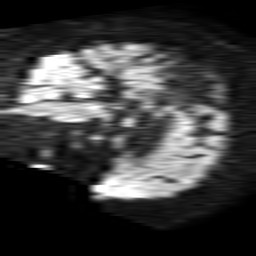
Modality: TRACE
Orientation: sagittal
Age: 75
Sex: female
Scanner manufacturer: philips
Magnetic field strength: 1.5 T
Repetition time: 4.6 s
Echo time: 0.08517 s